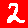
Digit: 2